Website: slack
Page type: payment
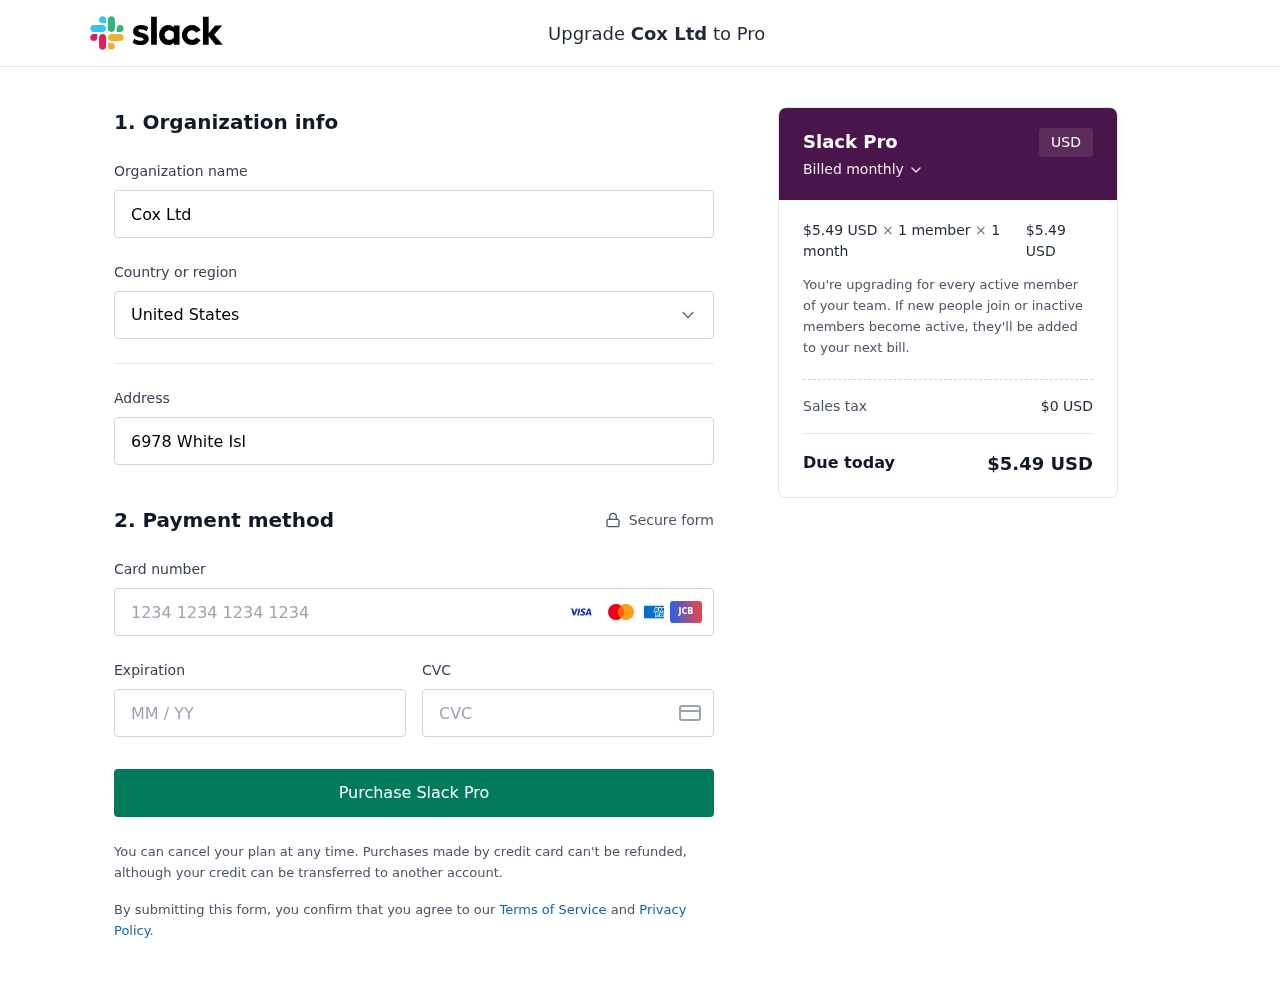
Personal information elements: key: PII_CARD_CVV
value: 840
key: PII_CARD_EXPIRY
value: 06/29
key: PII_CARD_NUMBER
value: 6011 4042 6230 2217
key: PII_COMPANY
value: Cox Ltd
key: PII_COUNTRY
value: United States
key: PII_STREET
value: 6978 White Islands
Product elements: key: PRODUCT1_PRICE
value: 5.49
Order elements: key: ORDER_SUBTOTAL
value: $5.49 USD
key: ORDER_TAX
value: $0 USD
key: ORDER_TOTAL
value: $5.49 USD